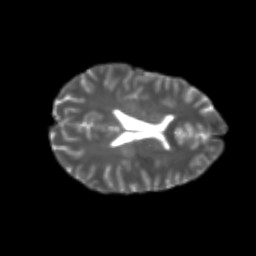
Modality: T2w
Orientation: axial
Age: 20
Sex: female
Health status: healthy
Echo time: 0.074 s